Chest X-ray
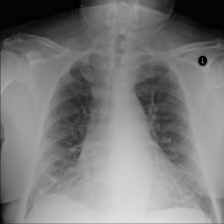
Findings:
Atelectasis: negative
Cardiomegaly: negative
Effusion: negative
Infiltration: negative
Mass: negative
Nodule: negative
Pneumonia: negative
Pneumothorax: negative
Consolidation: negative
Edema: negative
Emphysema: negative
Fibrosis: negative
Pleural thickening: negative
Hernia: negative